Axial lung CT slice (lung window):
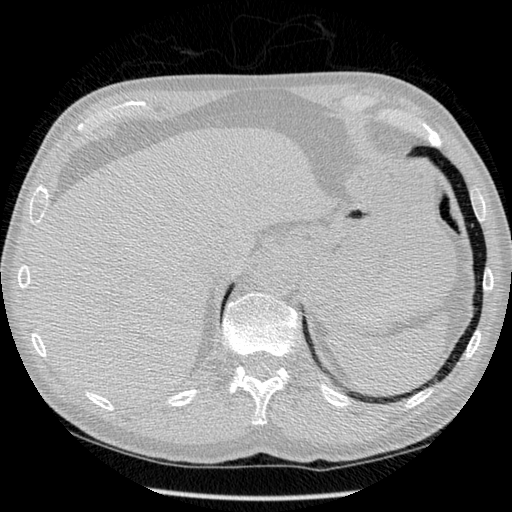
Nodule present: no